Question: I would like to create a bubble chart matrix using 'GGally::ggpairs'.
Defining the point/bubble size in 'ggplot2' is easy using the 'size' argument:
'''
library("ggplot2")
data(mtcars)
p <- ggplot(mtcars, aes(wt, mpg))
p + geom_point(aes(size = qsec))
'''
However, with 'GGally::ggpairs' this does not work.
The following code produces this:
'''
library("GGally")
ggpairs(mtcars[ ,c("mpg", "wt", "disp")],
size=mtcars$qsec)
'''

And the following code does not even produce a plot
'''
ggpairs(mtcars[ ,c("mpg", "wt", "disp")],
size="qsec")
> error in eval(expr, envir, enclos) : object 'qsec' not found
'''
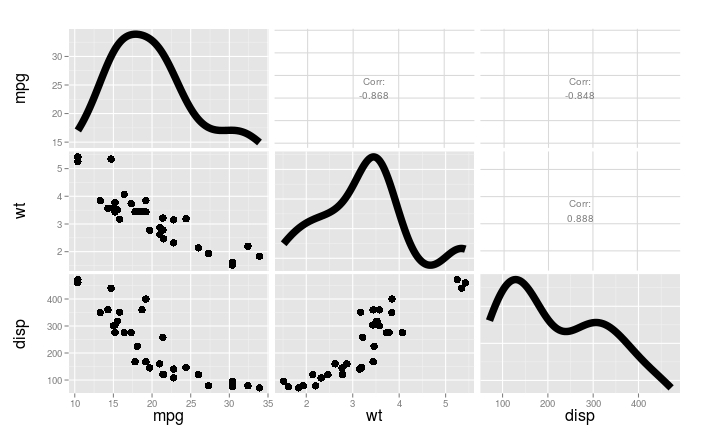
Answer: You get the last error because 'qsec' is not present in the subset 'c("mpg", "wt", "disp")'.
'''
ggpairs(mtcars[ ,c("mpg", "wt", "disp", "qsec")], columns = 1:3, size = "qsec")
'''